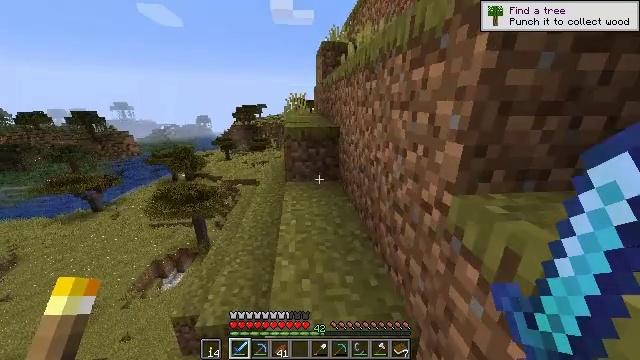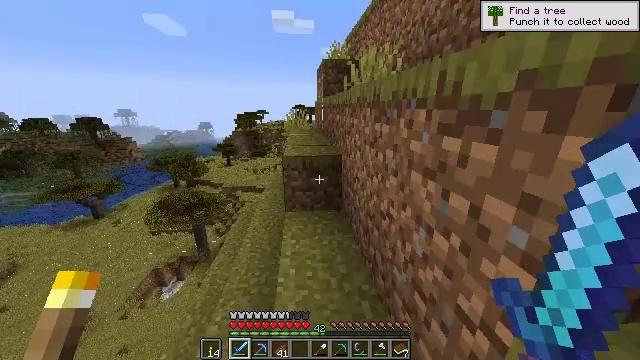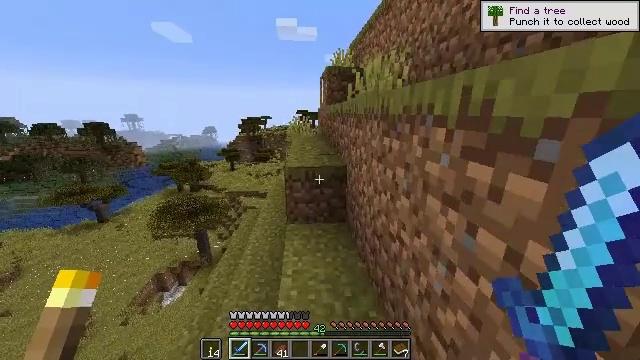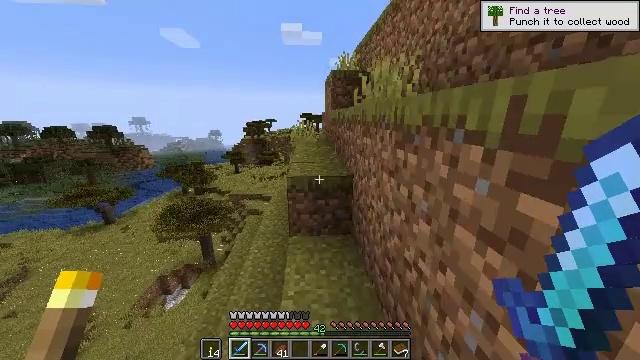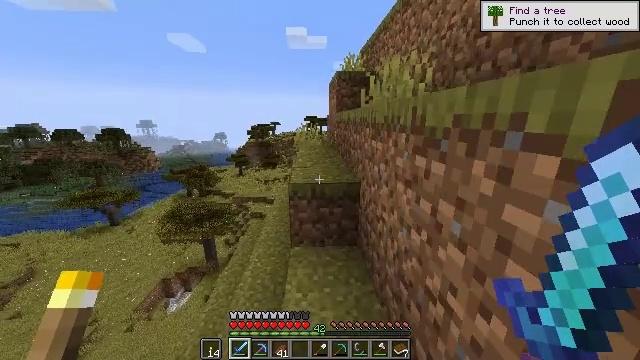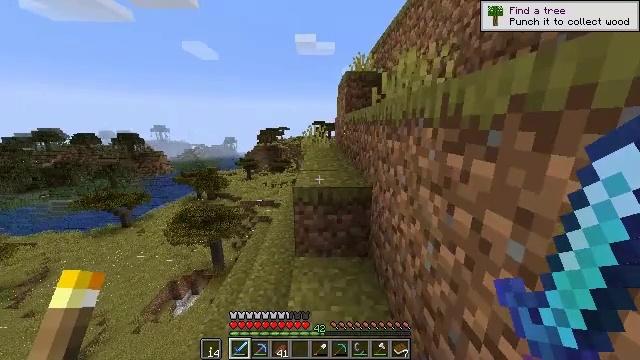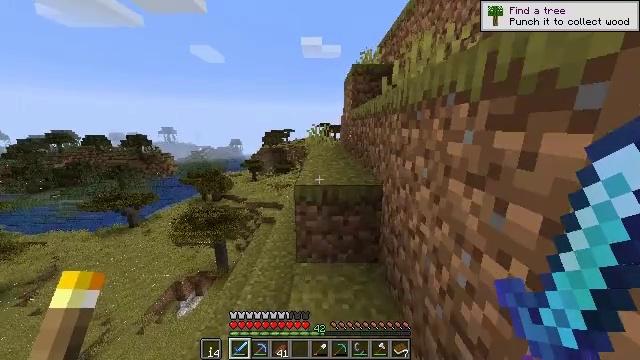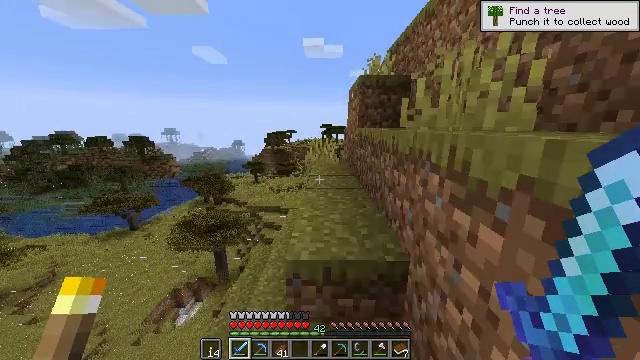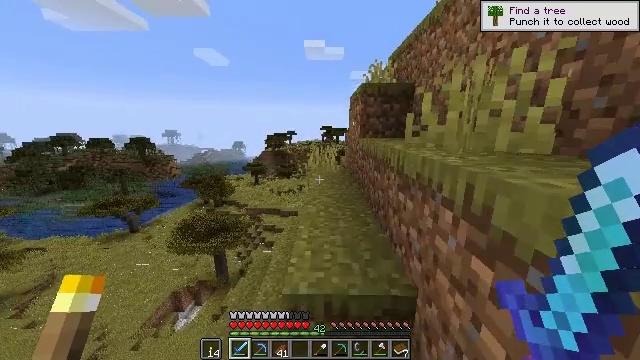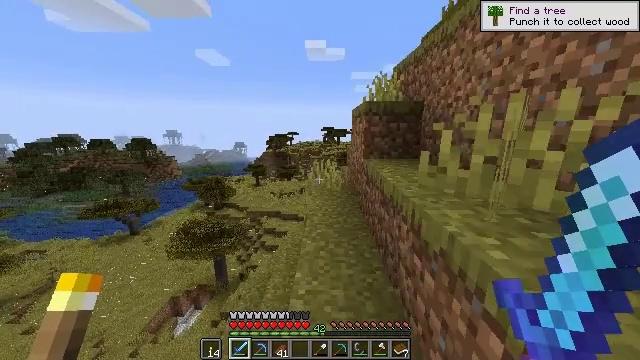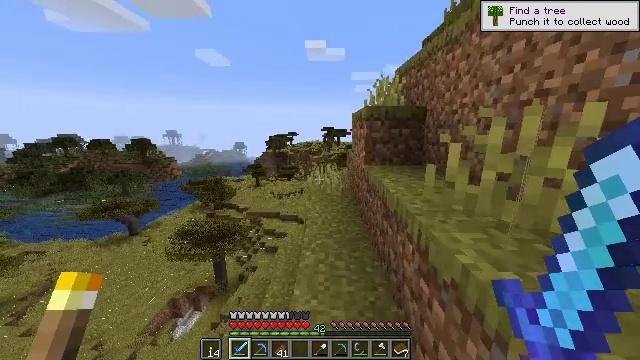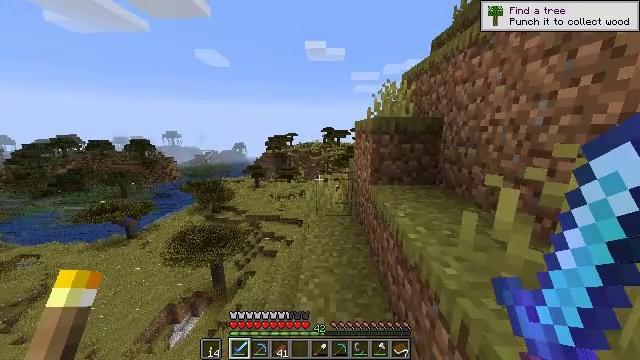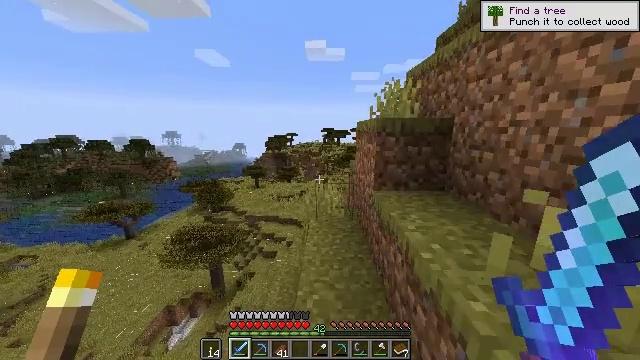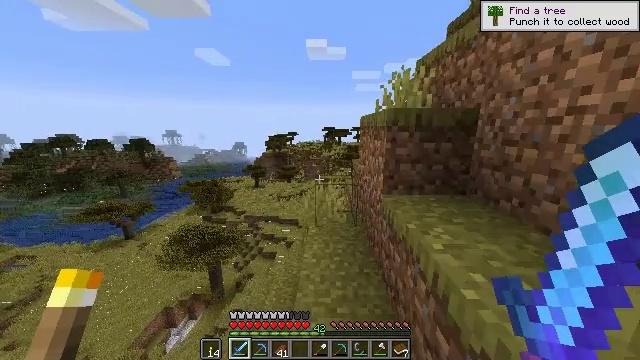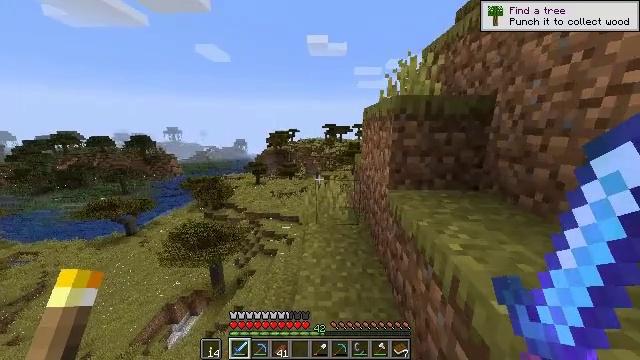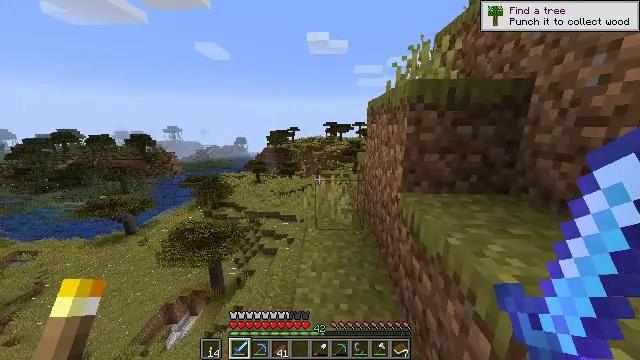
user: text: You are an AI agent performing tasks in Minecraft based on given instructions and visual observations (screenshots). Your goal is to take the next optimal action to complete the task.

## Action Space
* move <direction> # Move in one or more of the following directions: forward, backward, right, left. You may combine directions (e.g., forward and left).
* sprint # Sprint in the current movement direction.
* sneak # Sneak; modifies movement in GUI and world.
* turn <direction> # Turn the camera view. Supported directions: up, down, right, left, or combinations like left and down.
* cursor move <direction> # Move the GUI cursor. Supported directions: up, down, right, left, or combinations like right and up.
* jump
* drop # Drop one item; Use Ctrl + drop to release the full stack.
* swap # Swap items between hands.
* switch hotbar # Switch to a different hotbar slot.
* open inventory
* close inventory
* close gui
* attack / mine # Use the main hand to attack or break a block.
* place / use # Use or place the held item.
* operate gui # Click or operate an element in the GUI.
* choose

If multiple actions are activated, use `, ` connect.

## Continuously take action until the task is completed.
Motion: motion action
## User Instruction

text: Destroy the enchanting table to collect it.
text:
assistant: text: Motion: move forward, sprint, turn up, jump
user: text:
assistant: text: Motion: move forward, sprint, turn up, jump
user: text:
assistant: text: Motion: move forward, sprint, turn left, jump
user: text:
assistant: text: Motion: move forward, sprint, turn left
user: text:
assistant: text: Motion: move forward, sprint, turn left and up
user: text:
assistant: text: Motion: move forward, sprint, turn left, jump
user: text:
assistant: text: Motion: move forward, sprint, jump
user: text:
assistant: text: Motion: move forward, sprint, jump
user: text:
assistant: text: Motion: move forward, sprint, jump
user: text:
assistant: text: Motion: move forward, sprint, jump
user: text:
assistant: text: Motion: move forward, sprint, jump
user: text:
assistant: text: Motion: move forward, sprint, jump
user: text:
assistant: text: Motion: move forward, sprint, jump
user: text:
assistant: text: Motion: move forward, sprint, jump
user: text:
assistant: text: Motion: move forward, sprint, jump
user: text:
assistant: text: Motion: move forward, sprint, jump
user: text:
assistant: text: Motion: move forward, sprint, jump
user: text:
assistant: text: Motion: move forward, sprint, turn down, jump
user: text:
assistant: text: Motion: move forward, sprint, turn right and down, jump
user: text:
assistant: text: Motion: move forward, sprint, turn down, jump
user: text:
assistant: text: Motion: move forward, sprint, jump
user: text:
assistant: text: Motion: move forward, sprint, jump
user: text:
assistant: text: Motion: move forward, sprint, turn down
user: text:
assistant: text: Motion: move forward, sprint, turn right and down
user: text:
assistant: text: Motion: move forward, sprint
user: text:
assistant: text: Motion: move forward, sprint
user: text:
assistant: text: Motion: move forward, sprint, jump
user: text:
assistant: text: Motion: move forward, sprint, jump
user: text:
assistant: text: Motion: move forward, sprint, jump
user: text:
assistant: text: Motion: move forward, sprint, jump